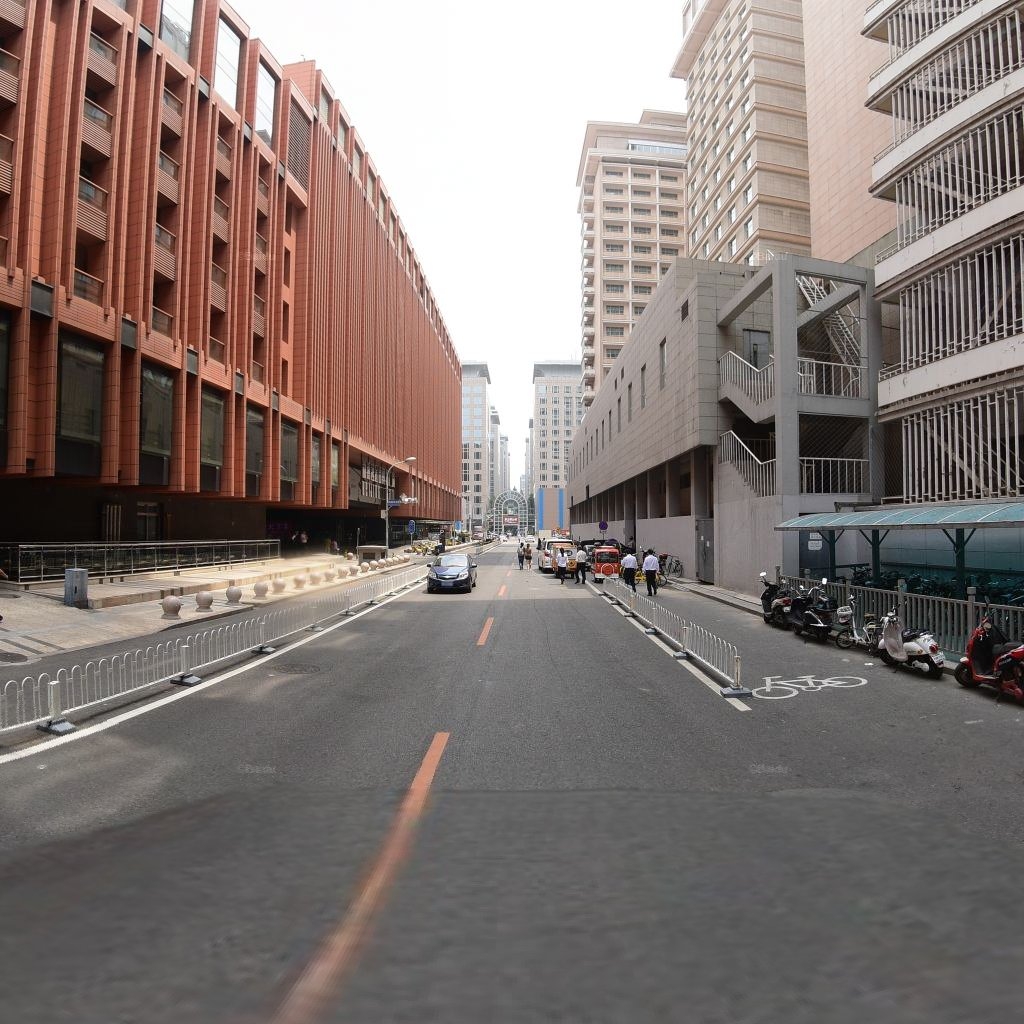
Region: Dongcheng
Road damage annotations: longitudinal crack, manhole cover